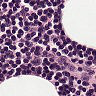
Metastatic tissue present: no